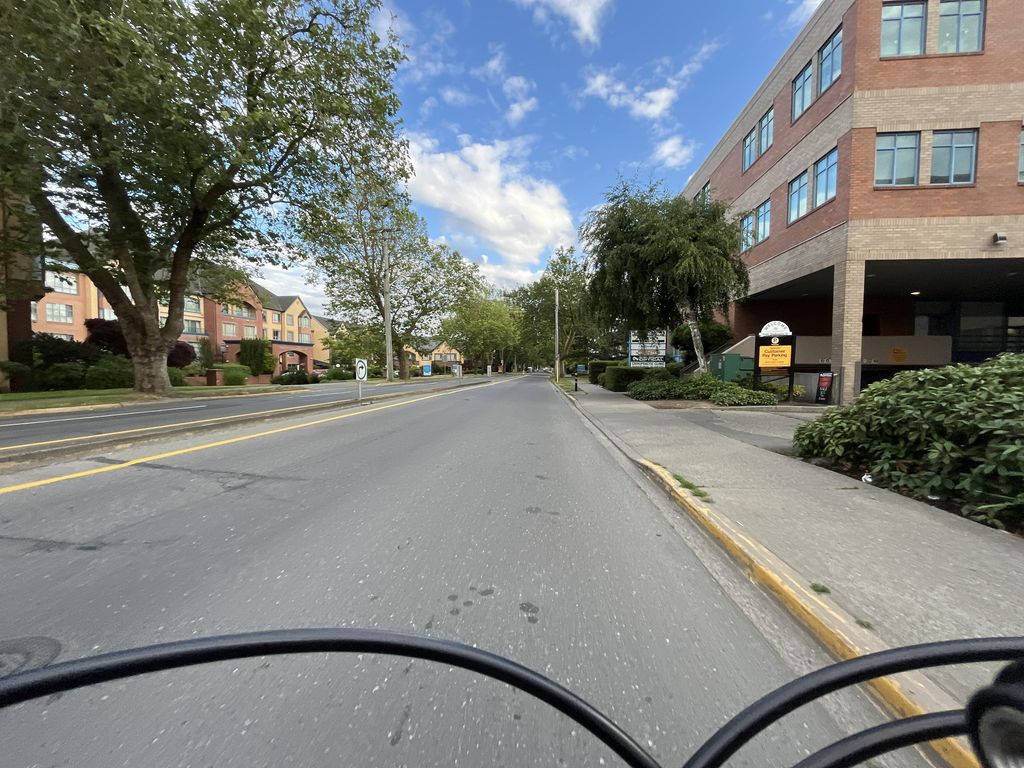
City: victoria